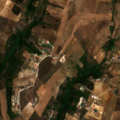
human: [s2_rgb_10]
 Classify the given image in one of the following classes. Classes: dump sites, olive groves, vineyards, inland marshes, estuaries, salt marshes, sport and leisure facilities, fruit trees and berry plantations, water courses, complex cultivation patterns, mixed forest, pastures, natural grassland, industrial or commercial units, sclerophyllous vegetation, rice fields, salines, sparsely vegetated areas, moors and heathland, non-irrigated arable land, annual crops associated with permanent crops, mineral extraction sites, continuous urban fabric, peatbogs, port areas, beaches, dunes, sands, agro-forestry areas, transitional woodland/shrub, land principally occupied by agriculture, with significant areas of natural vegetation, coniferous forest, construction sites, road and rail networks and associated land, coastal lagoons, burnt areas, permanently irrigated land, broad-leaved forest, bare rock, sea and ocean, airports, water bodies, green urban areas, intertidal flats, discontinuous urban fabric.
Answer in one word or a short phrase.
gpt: olive groves, complex cultivation patterns, land principally occupied by agriculture, with significant areas of natural vegetation